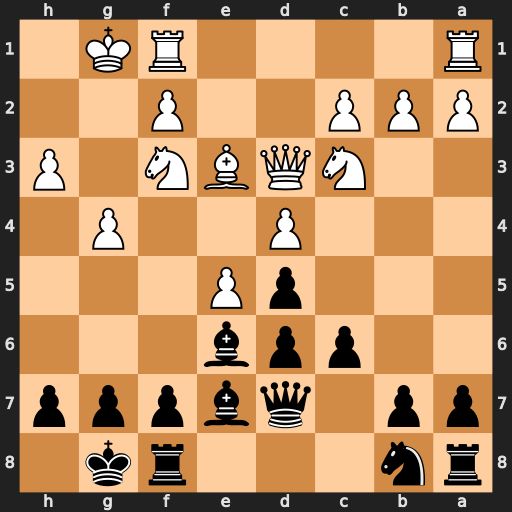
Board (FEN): rn3rk1/pp1qbppp/2ppb3/3pP3/3P2P1/2NQBN1P/PPP2P2/R4RK1
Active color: b
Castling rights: -
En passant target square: -
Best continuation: Bxg4 hxg4 Qxg4+ Kh2 Qxf3